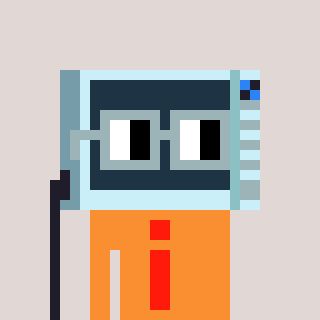
a pixel art character with square dark gray glasses, a microwave-shaped head and a orange-colored body on a warm background